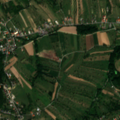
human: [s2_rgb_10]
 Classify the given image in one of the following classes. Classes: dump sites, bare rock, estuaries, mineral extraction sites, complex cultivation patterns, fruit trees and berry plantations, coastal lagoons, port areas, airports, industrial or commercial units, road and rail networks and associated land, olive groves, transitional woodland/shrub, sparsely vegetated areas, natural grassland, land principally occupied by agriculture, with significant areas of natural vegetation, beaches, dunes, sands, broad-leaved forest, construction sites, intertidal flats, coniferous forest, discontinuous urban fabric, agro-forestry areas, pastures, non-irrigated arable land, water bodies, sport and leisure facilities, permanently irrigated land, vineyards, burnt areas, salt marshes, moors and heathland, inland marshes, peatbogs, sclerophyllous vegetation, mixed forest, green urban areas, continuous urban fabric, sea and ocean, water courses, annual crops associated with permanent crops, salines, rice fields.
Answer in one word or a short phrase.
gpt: discontinuous urban fabric, complex cultivation patterns, land principally occupied by agriculture, with significant areas of natural vegetation, mixed forest